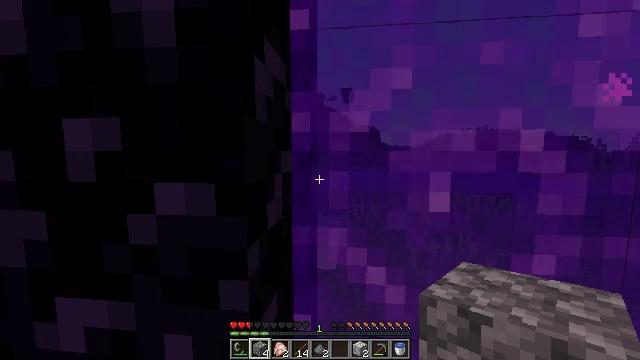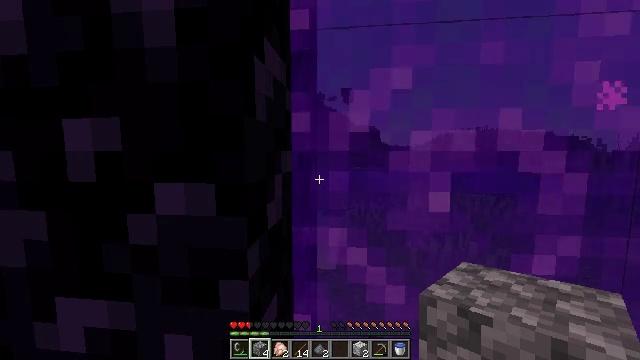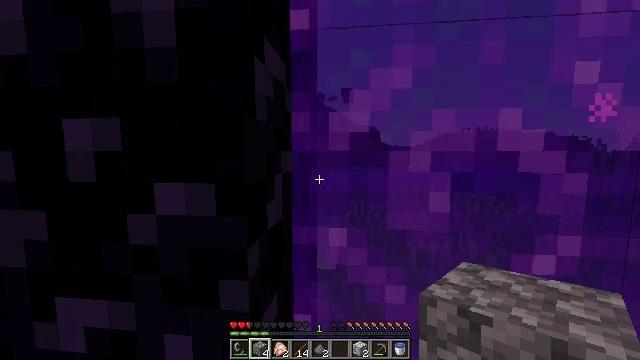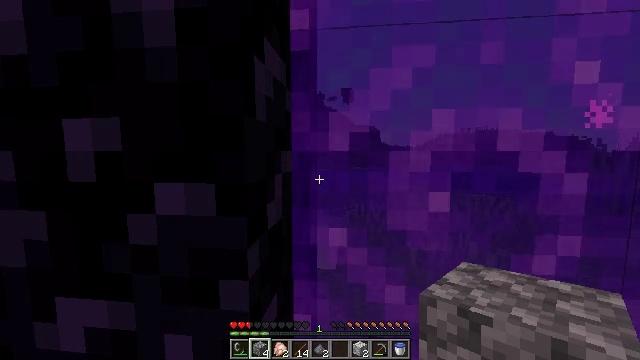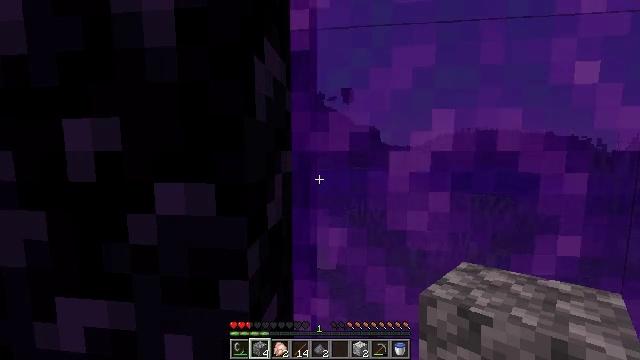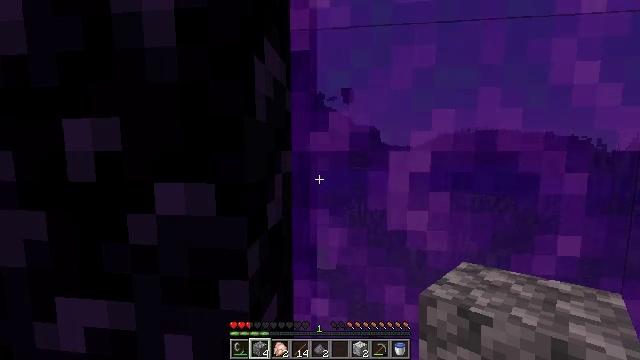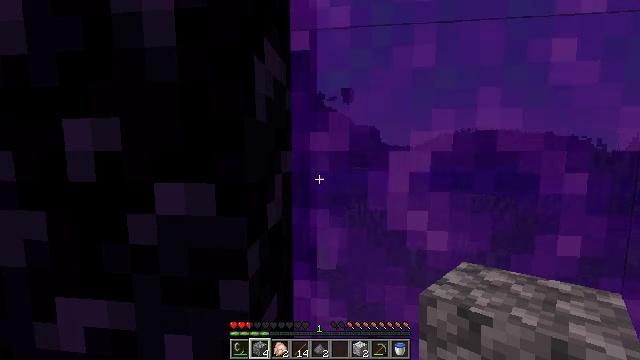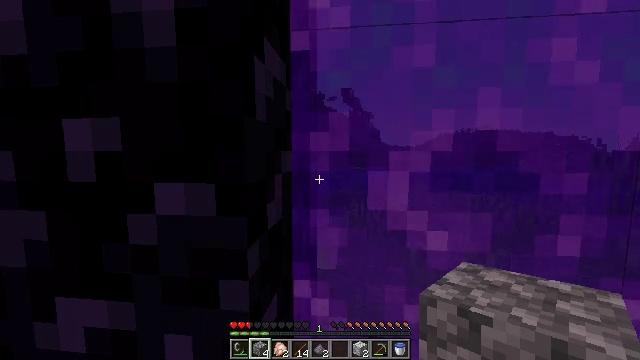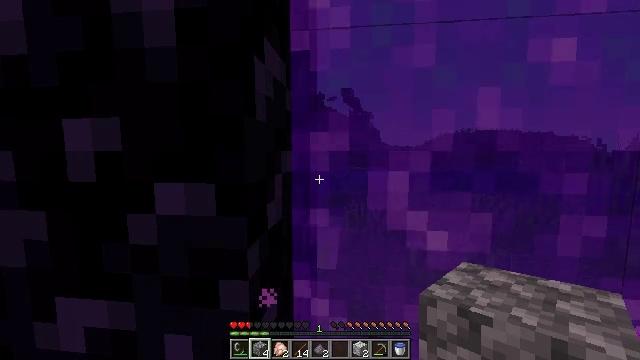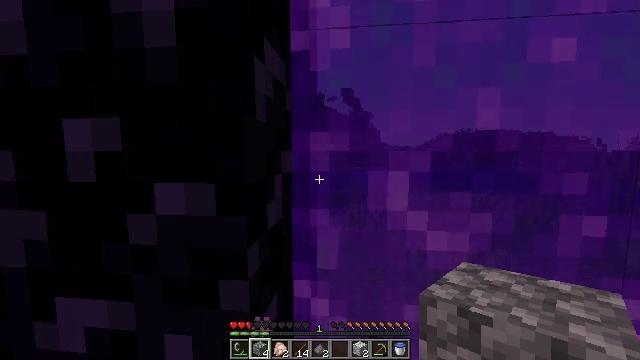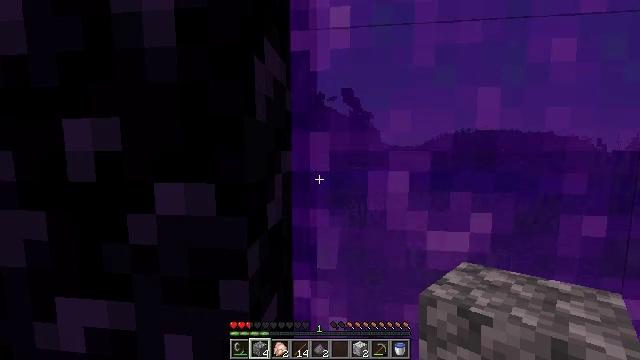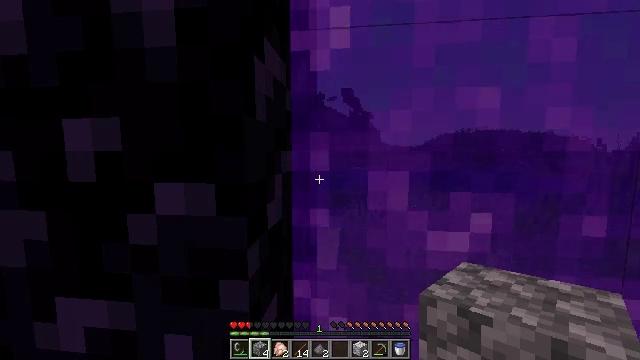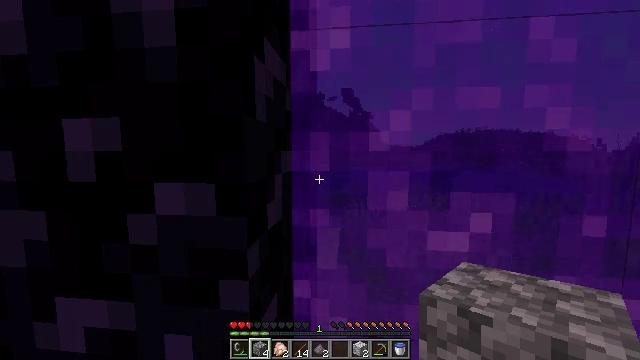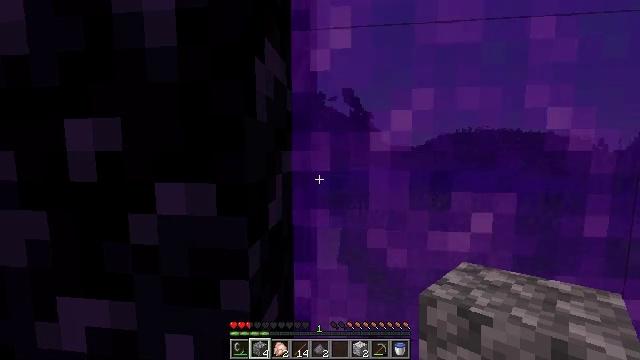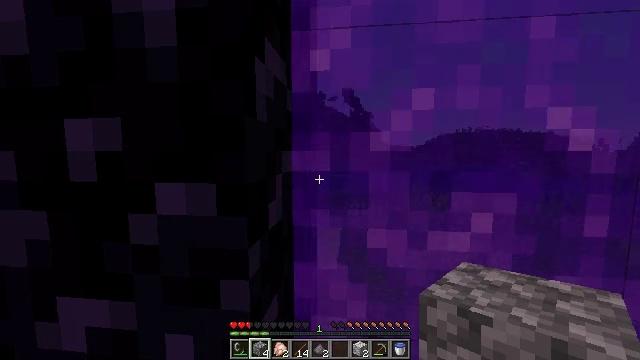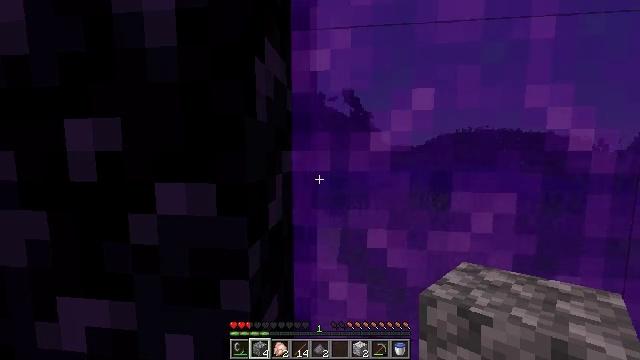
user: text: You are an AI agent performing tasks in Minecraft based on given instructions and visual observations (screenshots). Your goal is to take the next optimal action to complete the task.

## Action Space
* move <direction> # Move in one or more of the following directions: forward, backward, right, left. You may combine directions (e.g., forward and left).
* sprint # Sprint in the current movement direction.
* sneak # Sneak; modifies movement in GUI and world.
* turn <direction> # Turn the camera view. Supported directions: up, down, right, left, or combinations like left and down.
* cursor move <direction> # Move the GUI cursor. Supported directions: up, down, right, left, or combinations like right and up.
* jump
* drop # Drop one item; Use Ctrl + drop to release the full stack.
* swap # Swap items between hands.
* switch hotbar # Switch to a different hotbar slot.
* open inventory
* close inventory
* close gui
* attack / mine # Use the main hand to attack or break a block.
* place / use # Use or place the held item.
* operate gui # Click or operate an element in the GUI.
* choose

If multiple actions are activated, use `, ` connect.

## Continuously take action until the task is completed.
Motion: motion action
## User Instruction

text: Break the basalt block.
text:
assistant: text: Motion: no_op
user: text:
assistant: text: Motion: no_op
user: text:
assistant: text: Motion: no_op
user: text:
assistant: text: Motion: no_op
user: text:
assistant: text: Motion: no_op
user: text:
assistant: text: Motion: no_op
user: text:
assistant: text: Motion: no_op
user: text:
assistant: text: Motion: no_op
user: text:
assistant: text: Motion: no_op
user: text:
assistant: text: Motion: no_op
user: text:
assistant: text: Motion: no_op
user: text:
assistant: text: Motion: no_op
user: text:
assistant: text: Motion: no_op
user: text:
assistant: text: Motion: no_op
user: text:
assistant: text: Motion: no_op
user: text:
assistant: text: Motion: no_op
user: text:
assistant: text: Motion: no_op
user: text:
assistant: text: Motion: no_op
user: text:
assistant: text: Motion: no_op
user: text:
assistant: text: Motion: no_op
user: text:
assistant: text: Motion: no_op
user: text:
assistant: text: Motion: no_op
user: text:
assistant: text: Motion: no_op
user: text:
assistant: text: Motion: no_op
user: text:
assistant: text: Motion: no_op
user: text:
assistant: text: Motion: turn right and down
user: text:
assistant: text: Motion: turn right and down
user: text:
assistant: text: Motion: turn right and down
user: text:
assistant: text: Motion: turn right and down
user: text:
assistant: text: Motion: turn right and down